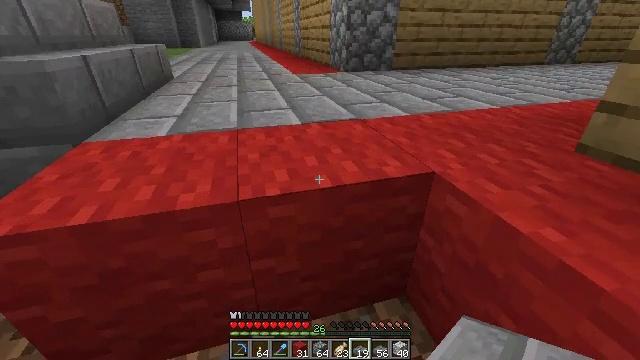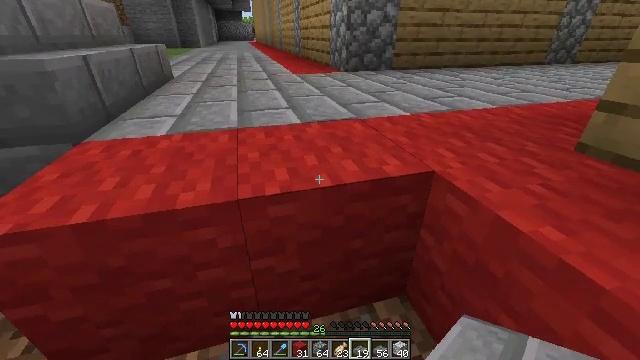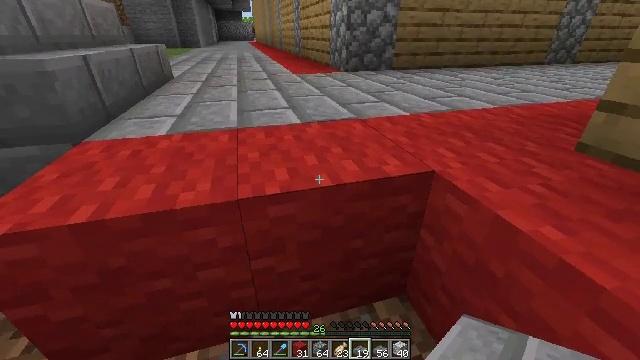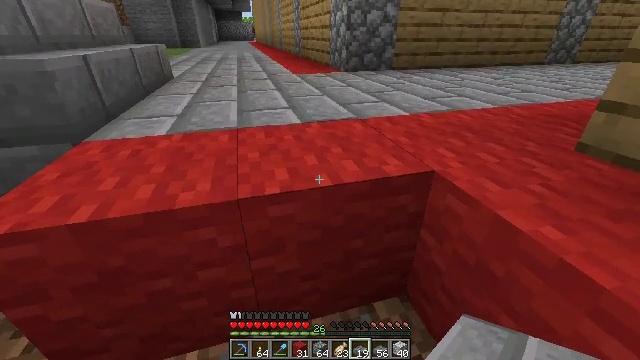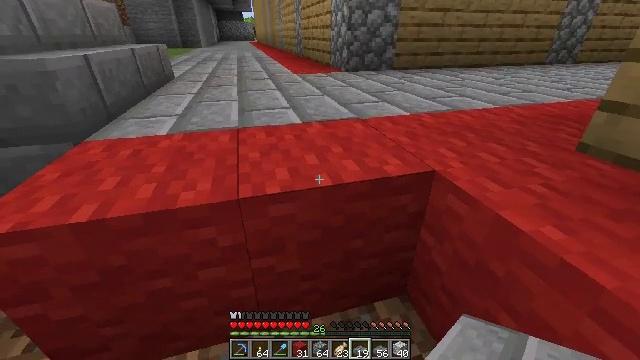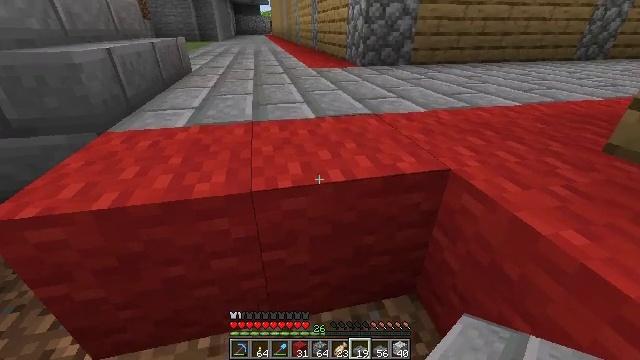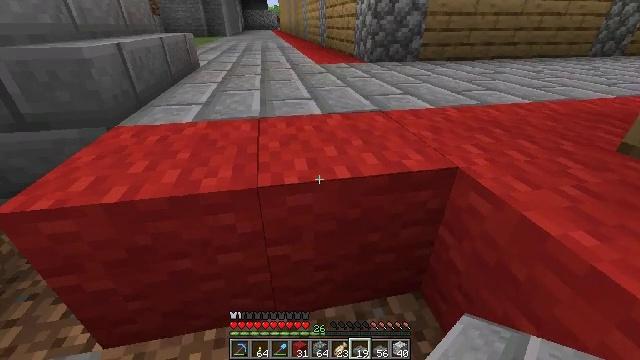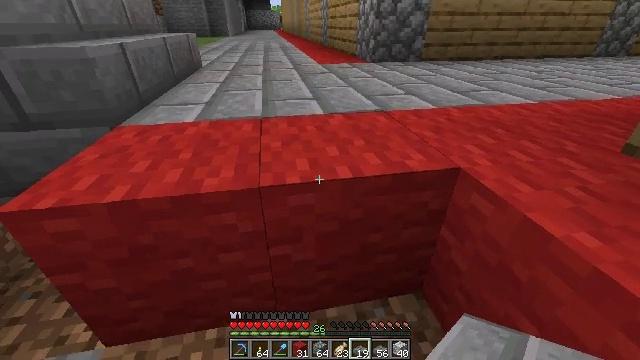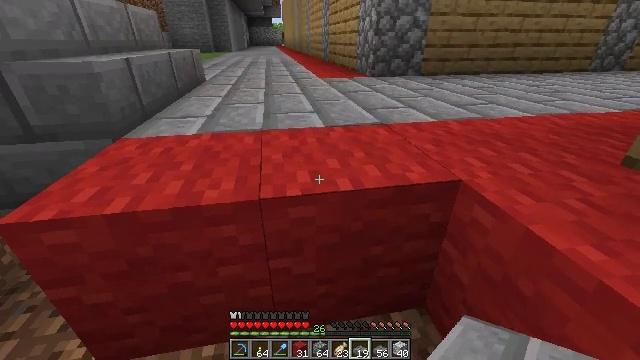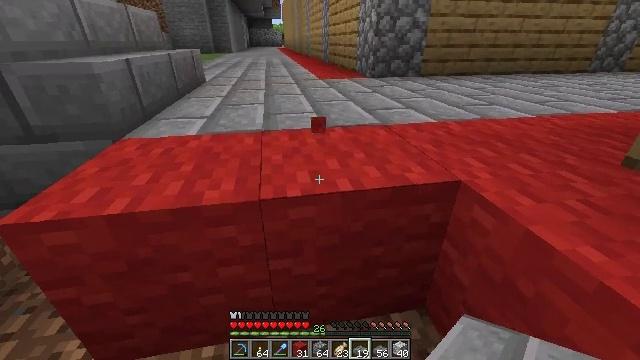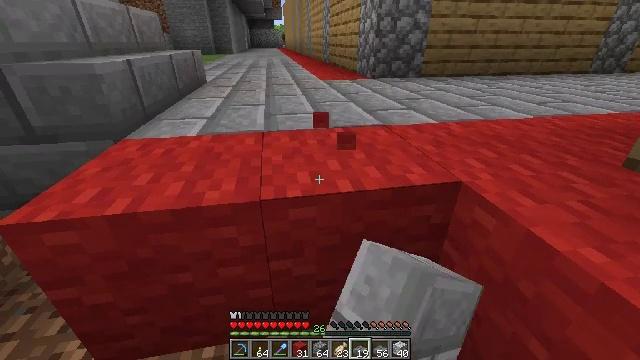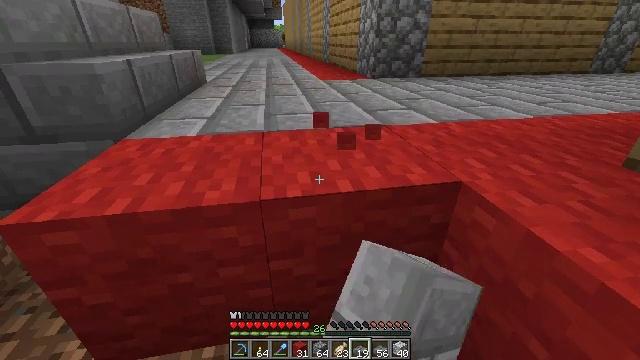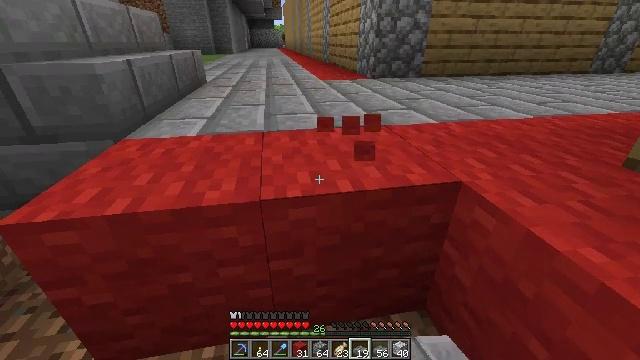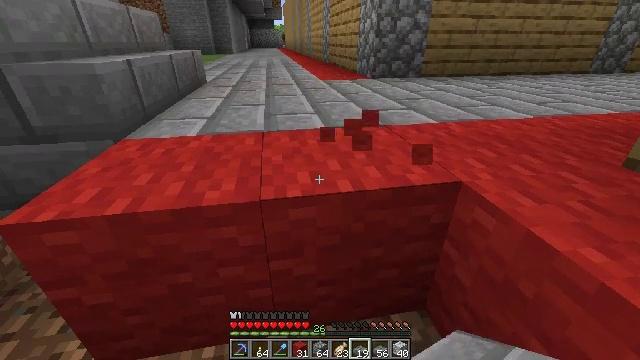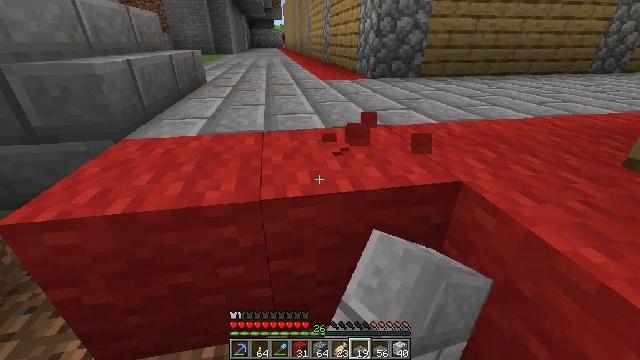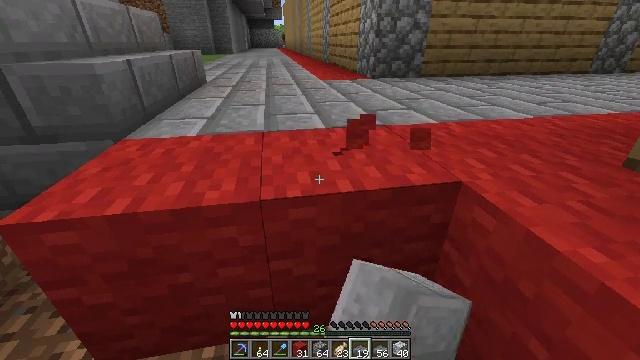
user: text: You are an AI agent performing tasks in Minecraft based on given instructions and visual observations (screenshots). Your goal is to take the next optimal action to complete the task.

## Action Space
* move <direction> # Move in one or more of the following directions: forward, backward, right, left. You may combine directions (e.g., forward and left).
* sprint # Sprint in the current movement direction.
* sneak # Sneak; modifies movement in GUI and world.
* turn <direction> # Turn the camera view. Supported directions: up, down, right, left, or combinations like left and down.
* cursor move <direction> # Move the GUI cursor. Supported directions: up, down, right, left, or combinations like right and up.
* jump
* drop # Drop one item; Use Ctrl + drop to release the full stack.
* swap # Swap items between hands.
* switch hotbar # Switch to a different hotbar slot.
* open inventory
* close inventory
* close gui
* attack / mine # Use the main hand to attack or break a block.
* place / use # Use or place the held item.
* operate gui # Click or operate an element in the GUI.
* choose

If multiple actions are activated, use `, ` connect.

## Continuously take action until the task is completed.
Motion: motion action
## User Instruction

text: Collect the red wool to use for crafting.
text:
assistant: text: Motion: no_op
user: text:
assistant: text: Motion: no_op
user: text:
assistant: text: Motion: no_op
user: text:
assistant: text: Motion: no_op
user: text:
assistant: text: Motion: turn left and down
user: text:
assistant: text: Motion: turn left
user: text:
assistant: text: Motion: no_op
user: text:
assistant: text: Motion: turn up
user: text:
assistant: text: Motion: attack / mine
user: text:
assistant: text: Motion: attack / mine
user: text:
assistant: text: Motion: attack / mine
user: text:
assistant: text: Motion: attack / mine
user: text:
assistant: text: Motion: attack / mine
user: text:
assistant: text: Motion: attack / mine
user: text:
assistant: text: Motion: attack / mine
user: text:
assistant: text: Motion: attack / mine
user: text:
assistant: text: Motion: attack / mine
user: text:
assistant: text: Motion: attack / mine
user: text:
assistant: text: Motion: attack / mine
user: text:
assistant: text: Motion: attack / mine
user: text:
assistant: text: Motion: attack / mine
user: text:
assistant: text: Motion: attack / mine
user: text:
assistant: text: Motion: attack / mine
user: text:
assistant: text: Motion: attack / mine
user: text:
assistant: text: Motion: no_op
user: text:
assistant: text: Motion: no_op
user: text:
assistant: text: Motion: no_op
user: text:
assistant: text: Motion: no_op
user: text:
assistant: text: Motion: no_op
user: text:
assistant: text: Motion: no_op